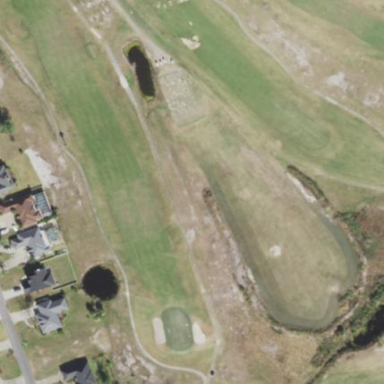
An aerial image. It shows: Rough area on grassy golf course.